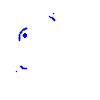
Particle: kaon